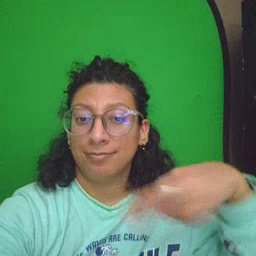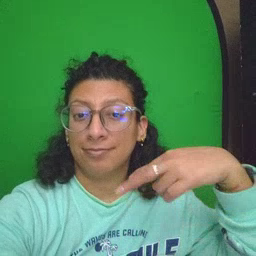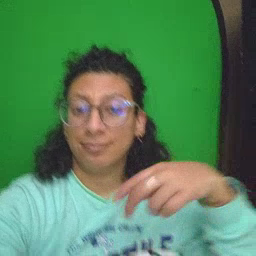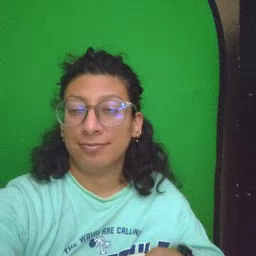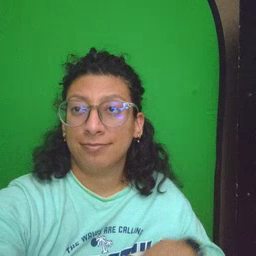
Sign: dance